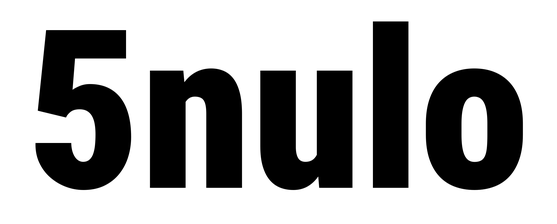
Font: Roboto_Condensed_Black